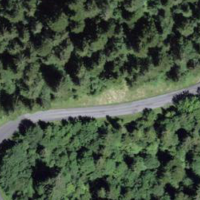
EUNIS habitat code: 43
Species observed at this site:
Episyrphus balteatus